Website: apple
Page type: payment
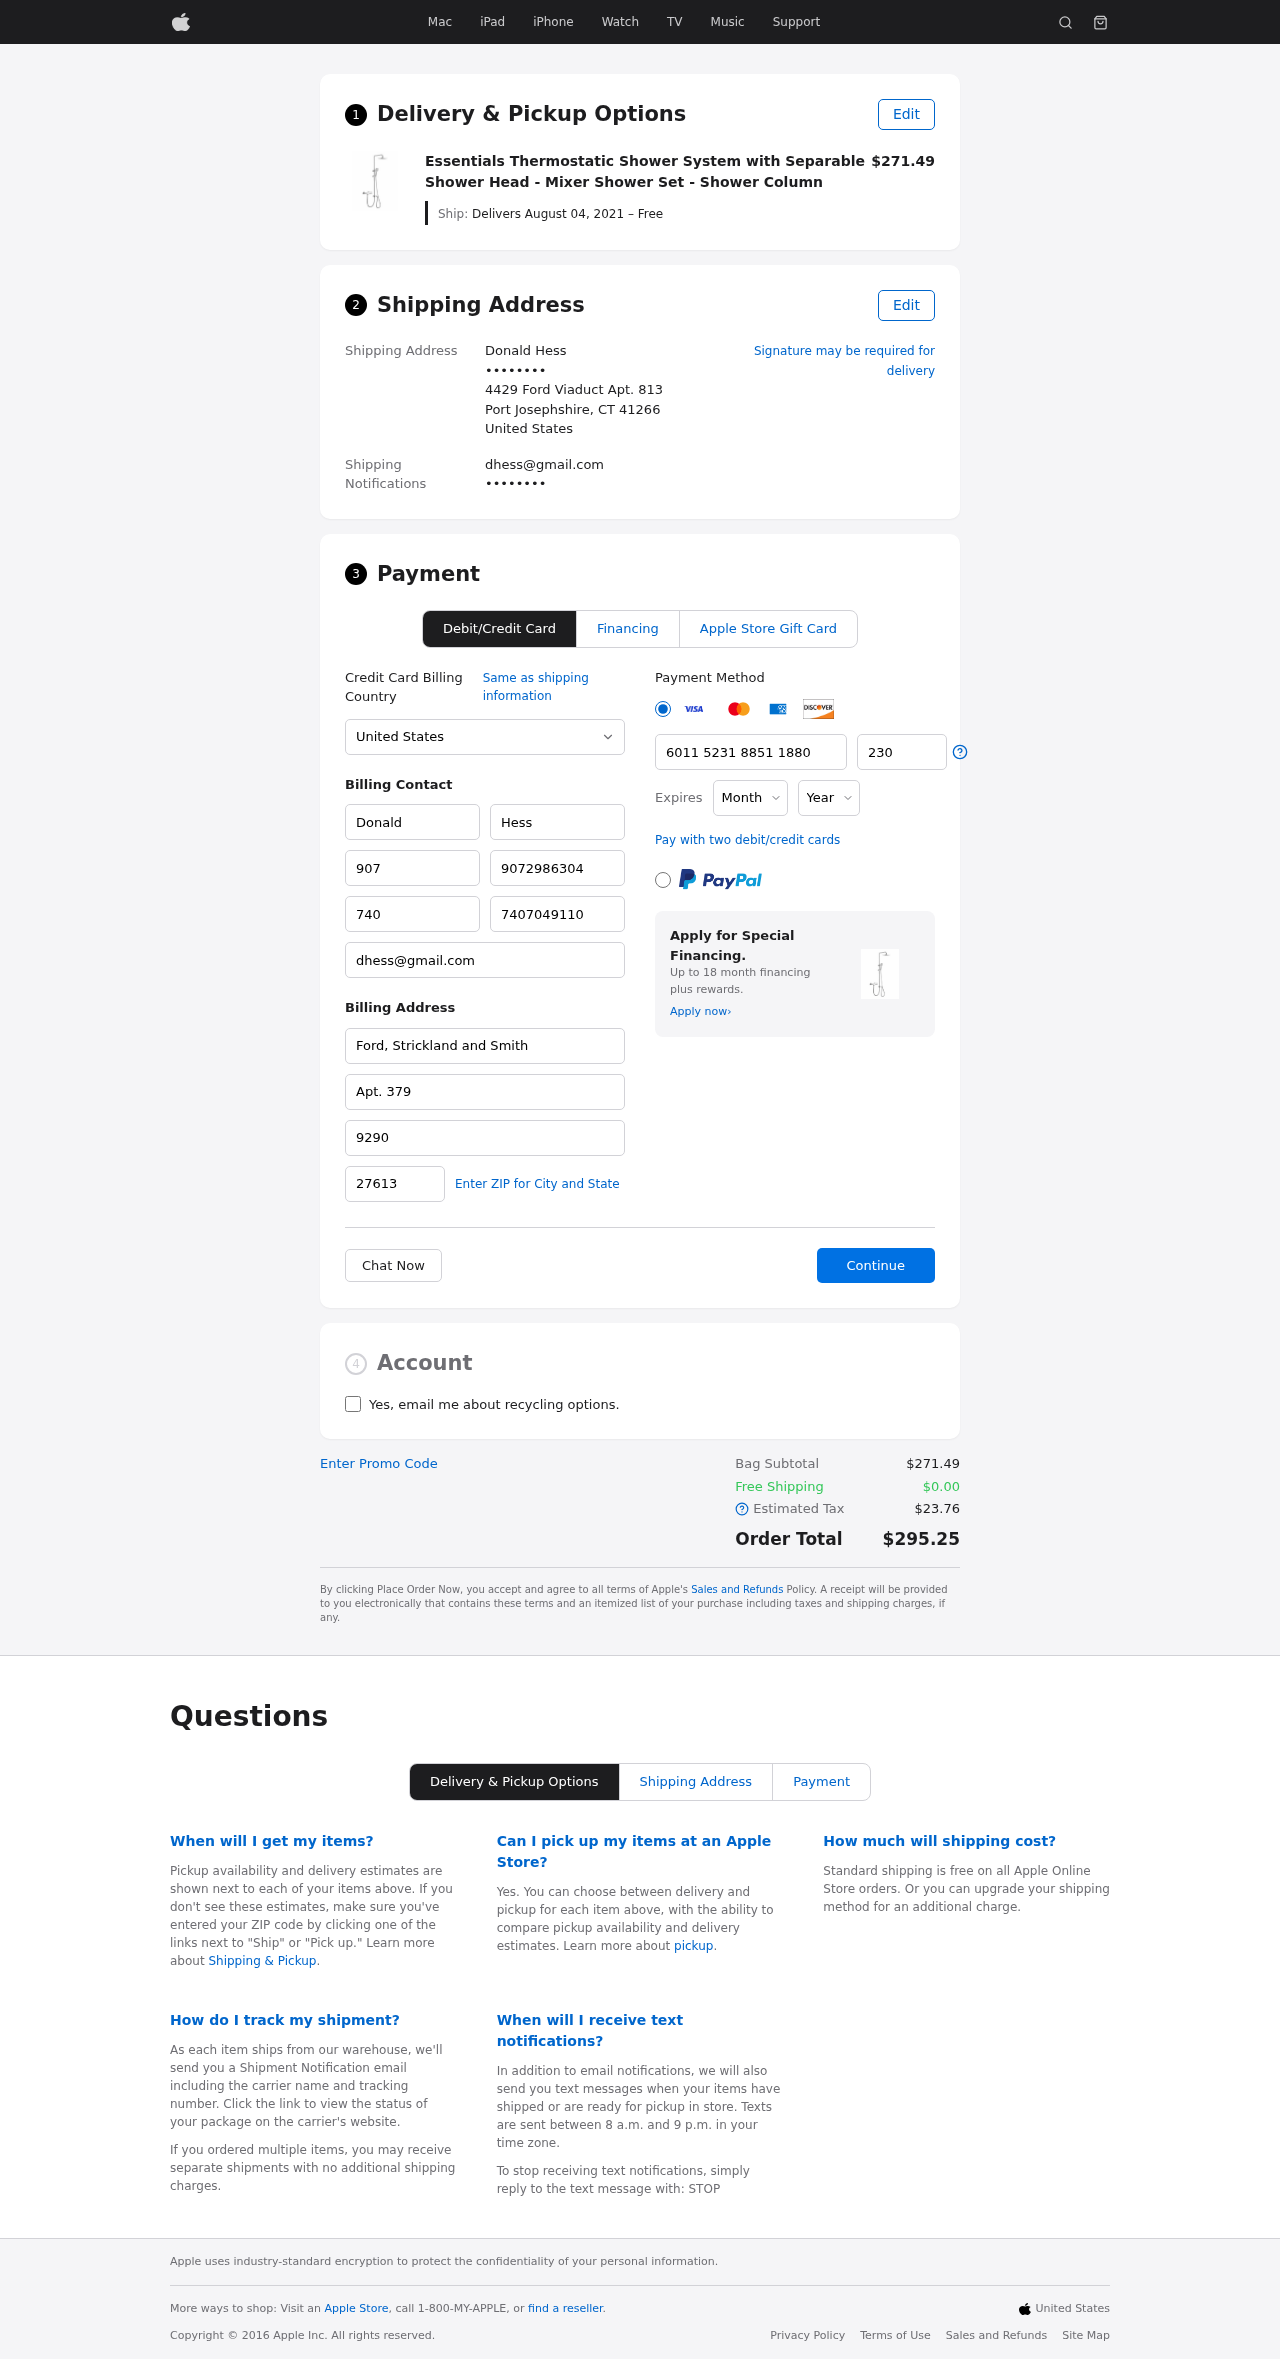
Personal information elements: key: PII_CARD_CVV
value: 230
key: PII_CARD_EXPIRY_MONTH
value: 04
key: PII_CARD_EXPIRY_YEAR
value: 28
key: PII_CARD_NUMBER
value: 6011 5231 8851 1880
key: PII_CITY_STATE_ZIP
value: Port Josephshire, CT 41266
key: PII_COMPANY
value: Ford, Strickland and Smith
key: PII_COUNTRY
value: United States
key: PII_EMAIL
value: dhess@gmail.com
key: PII_EMAIL2
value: dhess@gmail.com
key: PII_FIRSTNAME
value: Donald
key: PII_FULLNAME
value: Donald Hess
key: PII_LASTNAME
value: Hess
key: PII_PHONE3
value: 9072986304
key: PII_PHONE_ALT
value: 7407049110
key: PII_PHONE_ALT_AREA
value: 740
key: PII_PHONE_AREA
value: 907
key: PII_POSTCODE2
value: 27613
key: PII_SECURITY_CODE
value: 9290
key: PII_STREET
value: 4429 Ford Viaduct Apt. 813
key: PII_STREET2
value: Apt. 379
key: PII_PHONE
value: ••••••••
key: PII_PHONE2
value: ••••••••
Product elements: key: PRODUCT1_NAME
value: Essentials Thermostatic Shower System with Separable Shower Head - Mixer Shower Set - Shower Column
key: PRODUCT1_PRICE
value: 271.49
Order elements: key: ORDER_DELIVERY_DATE
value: Delivers August 04, 2021 – Free
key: ORDER_SUBTOTAL
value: $271.49
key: ORDER_SHIPPING_COST
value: $0.00
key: ORDER_TAX
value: $23.76
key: ORDER_TOTAL
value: $295.25